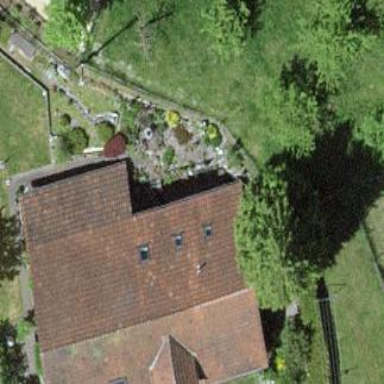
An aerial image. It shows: Simple house.